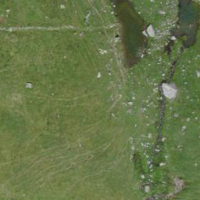
EUNIS habitat code: 23
Species observed at this site:
Tussilago farfara